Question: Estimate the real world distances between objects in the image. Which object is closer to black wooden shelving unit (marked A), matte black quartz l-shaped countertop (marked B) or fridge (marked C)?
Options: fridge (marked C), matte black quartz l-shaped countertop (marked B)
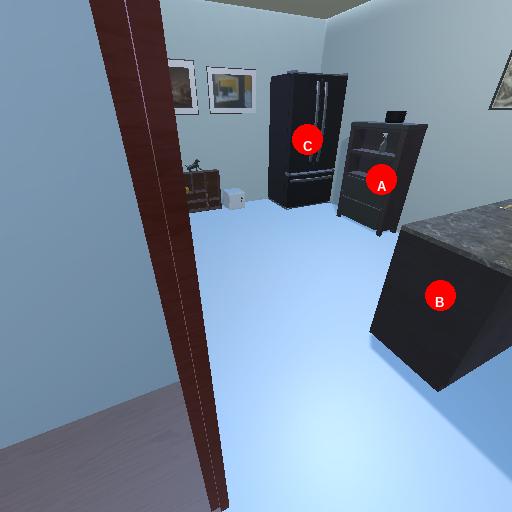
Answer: fridge (marked C)